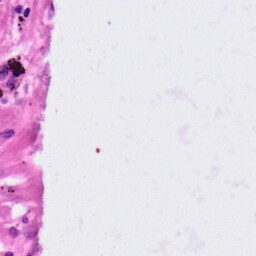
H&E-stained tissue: Lung